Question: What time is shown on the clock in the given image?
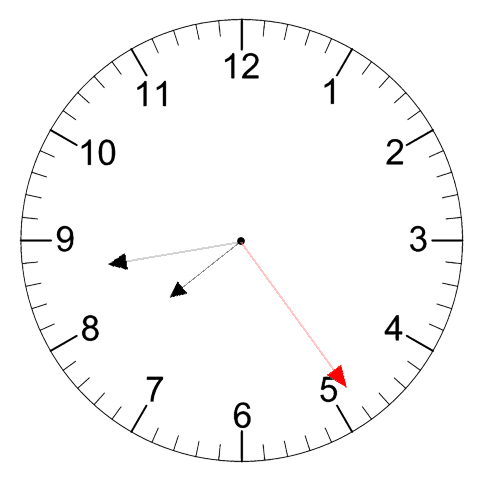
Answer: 07:43:24